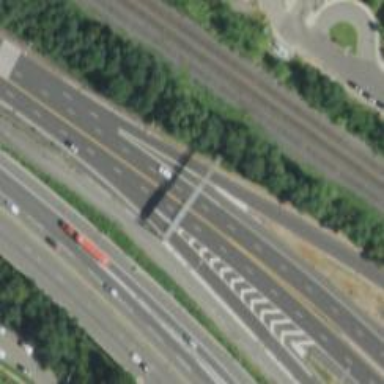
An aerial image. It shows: Expressway with asphalt surface classified as trunk highway.